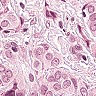
Metastatic tissue present: yes